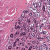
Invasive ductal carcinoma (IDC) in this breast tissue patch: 0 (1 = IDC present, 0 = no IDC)